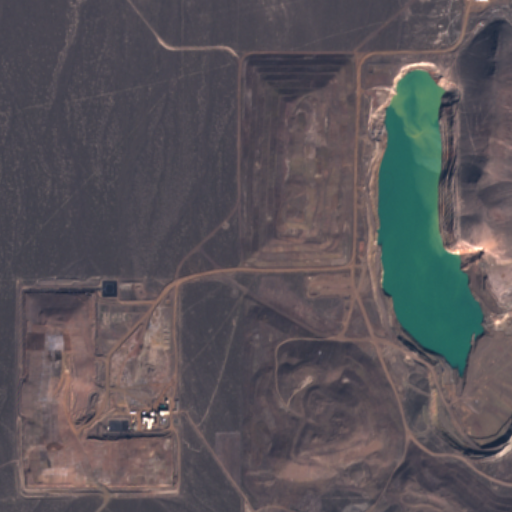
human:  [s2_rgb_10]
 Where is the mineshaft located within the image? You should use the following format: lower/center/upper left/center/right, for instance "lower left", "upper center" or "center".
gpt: The mineshaft is located in the upper right of the image.
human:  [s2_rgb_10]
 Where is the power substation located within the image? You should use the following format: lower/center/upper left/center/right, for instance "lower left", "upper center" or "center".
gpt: The power substation is located in the lower center of the image.
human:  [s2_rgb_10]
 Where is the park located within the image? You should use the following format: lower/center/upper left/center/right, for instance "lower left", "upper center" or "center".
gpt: There is no park in the image.